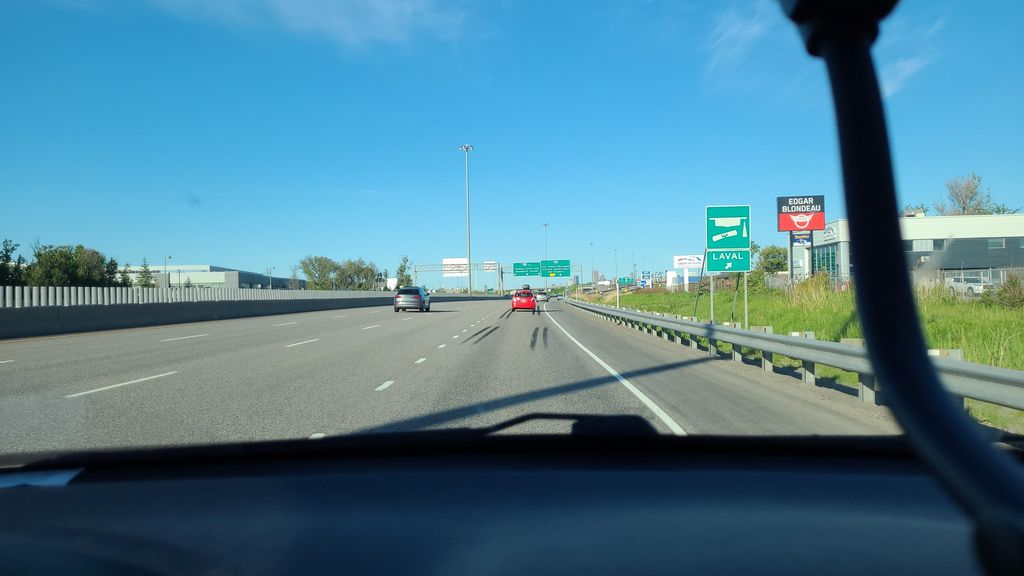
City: quebec_city